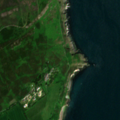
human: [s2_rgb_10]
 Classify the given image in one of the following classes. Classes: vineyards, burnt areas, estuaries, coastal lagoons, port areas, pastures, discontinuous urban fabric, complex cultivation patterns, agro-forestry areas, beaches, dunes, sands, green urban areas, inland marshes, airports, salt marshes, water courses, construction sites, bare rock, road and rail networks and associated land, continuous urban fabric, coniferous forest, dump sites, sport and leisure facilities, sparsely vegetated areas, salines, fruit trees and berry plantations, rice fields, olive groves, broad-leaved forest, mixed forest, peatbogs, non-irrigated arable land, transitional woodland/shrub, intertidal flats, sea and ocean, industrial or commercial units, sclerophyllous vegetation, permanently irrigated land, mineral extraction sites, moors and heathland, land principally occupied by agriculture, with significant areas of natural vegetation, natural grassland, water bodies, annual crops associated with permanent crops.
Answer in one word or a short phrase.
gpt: non-irrigated arable land, moors and heathland, beaches, dunes, sands, sea and ocean